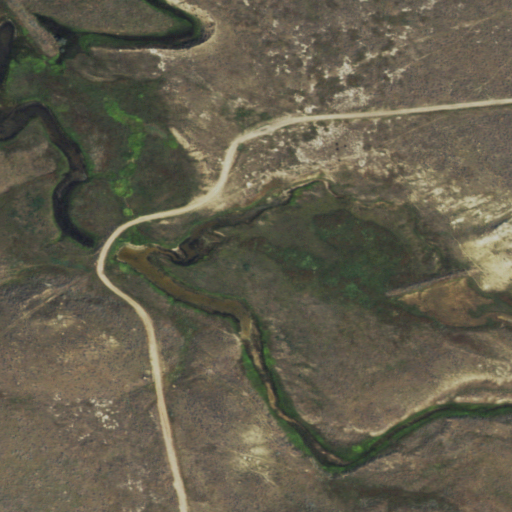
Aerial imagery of valley in Wyoming named Box Draw containing shrub, herbaceous wetlands, grassland, and open development